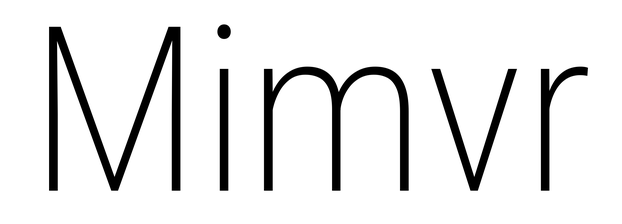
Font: Roboto_Condensed_ExtraLight